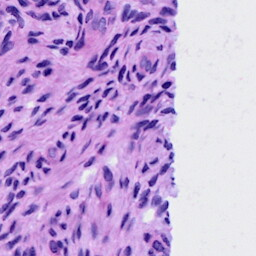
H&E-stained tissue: Cervix